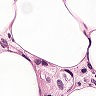
Metastatic tissue present: yes